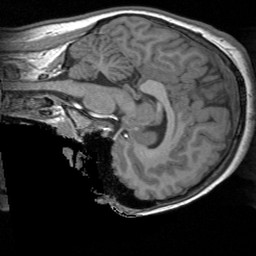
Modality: T1w
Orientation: sagittal